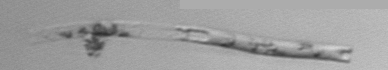
Label: Eucampia_morphytype1